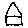
Label: house